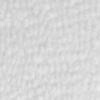
Label: no_change